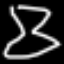
Label: hourglass